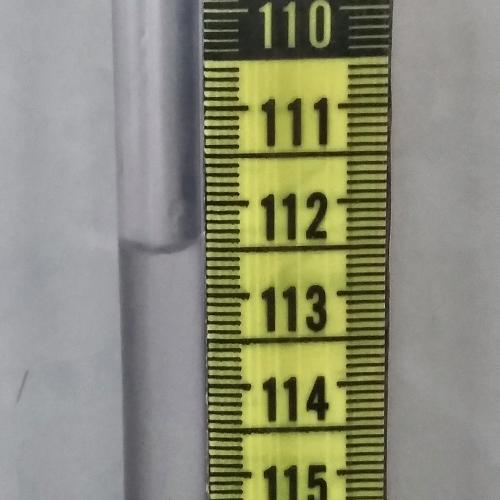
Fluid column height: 112.5 cm